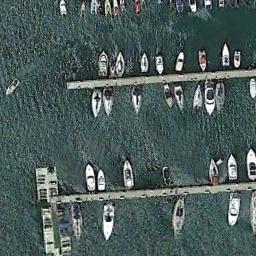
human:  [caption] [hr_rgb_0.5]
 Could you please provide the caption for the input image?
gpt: The harbor has lots of neatly docked boats and the color of the waters is green .

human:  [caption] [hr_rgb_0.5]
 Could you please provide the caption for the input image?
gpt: There are some yachts lined up on the sea by the harbor .

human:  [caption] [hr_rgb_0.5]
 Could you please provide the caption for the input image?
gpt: There are many ships in the harbor .

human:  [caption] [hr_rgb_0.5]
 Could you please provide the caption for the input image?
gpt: There are many boats on the harbor .

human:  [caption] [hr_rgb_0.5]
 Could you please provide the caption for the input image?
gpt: There are some ships at the harbor .